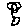
Label: flower